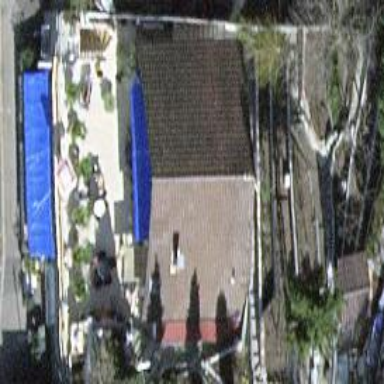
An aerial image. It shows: Restaurant.